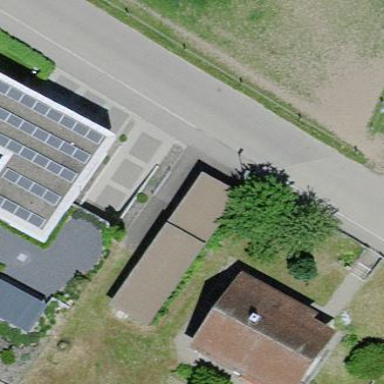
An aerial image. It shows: Garage building.